【题型】填空题　【知识点】平面几何　【难度】hard
如图，已知 $\triangle ABC$，$AB = AC = 4$，$\angle B = 30^\circ$，$D$ 是边 $BC$ 的中点，线段 $AB$ 绕点 $D$ 顺时针旋转得到对应线段 $A'B'$，线段 $A'B'$ 与 $AC$、$BC$ 分别交于点 $E$、$F$.如果 $\triangle EFC$ 是直角三角形，那么 $AE$ 的长是 \underline{\quad\quad\quad}.

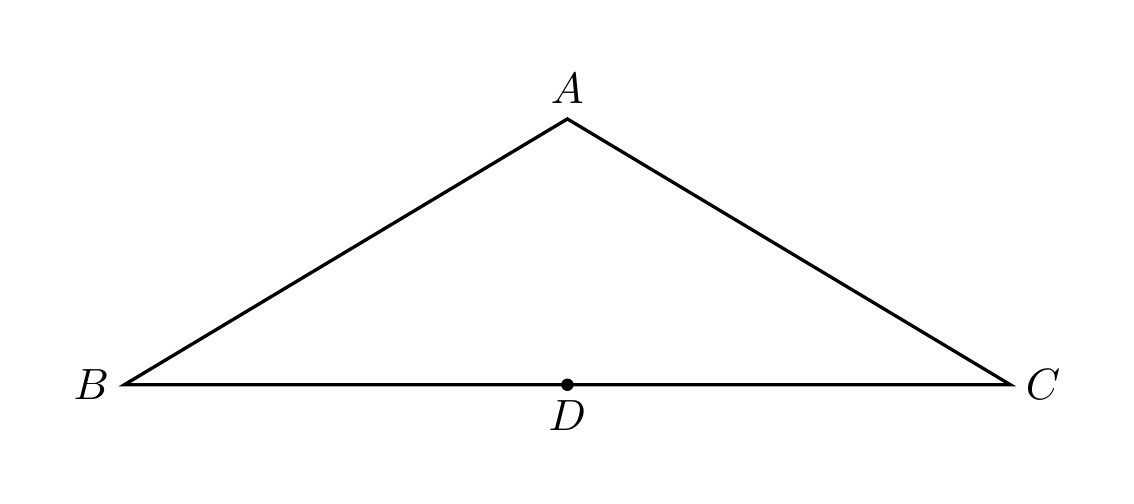
【解答】
【答案】$\sqrt{3} + 1$ 或 2

【分析】由三线合一可得 $AD \perp BC$，进而求出各边长，然后根据 $\triangle EFC$ 是直角三角形分类讨论，当 $\angle FEC = 90^\circ$ 或 $\angle EFC = 90^\circ$ 时，画出图形，利用特殊角求解即可.

【详解】解：连接 $AD$.

$\because AB = AC = 4$，$D$ 是 $BC$ 中点，

$\therefore AD \perp BC$，即 $\angle ADB = 90^\circ$，

$\because \angle B = \angle C = 30^\circ$，

$\therefore \angle BAD = 60^\circ$，$AD = \frac{1}{2}AB = \frac{1}{2} \times 4 = 2$，$BD = CD = AB \cdot \cos 30^\circ = 2\sqrt{3}$，

$\because$ 线段 $AB$ 绕点 $D$ 顺时针旋转得到对应线段 $A'B'$，

$\therefore \triangle ABD \cong \triangle A'B'D$，

$\therefore \angle BAD = \angle A' = 60^\circ$，$\angle B = \angle B' = 30^\circ$，$BD = B'D = 2\sqrt{3}$，

\textcircled{1} 当 $\angle FEC = 90^\circ$ 时，

$\because \angle C = 30^\circ$，

$\therefore \angle EFC = 60^\circ = \angle DFA'$，

$\therefore \triangle A'DF$ 是等边三角形，

$\therefore DF = A'D = 2$，

$\therefore CF = CD - DF = 2\sqrt{3} - 2$，

$\therefore CE = CF \cdot \cos 30^\circ = (2\sqrt{3} - 2) \times \frac{\sqrt{3}}{2} = 3 - \sqrt{3}$，

$\therefore AE = AC - CE = 4 - (3 - \sqrt{3}) = \sqrt{3} + 1$.

\textcircled{2} 当 $\angle EFC = 90^\circ$ 时，

此时 $\angle A'FD = 90^\circ$，$\angle A' = 60^\circ$，$\angle A'DF = 30^\circ$，

在 $Rt\triangle A'FD$ 中，$A'D = 2$，

$\therefore DF = A'D \cdot \sin 60^\circ = 2 \times \frac{\sqrt{3}}{2} = \sqrt{3}$，

$\therefore CF = CD - FD = 2\sqrt{3} - \sqrt{3} = \sqrt{3}$，

在 $Rt\triangle EFC$ 中，$\angle C = 30^\circ$，

$\therefore CE = \frac{CF}{\cos 30^\circ} = \frac{\sqrt{3}}{\frac{\sqrt{3}}{2}} = 2$，

$\therefore AE = AB - CE =  2$.

【点睛】本题主要考查等腰三角形的性质，含 $30^\circ$ 角的直角三角形的性质，旋转的性质，解直角三角形的计算，掌握等腰三角形的性质，解直角三角形的计算，数形结合分析，分类讨论思想是解题的关键.

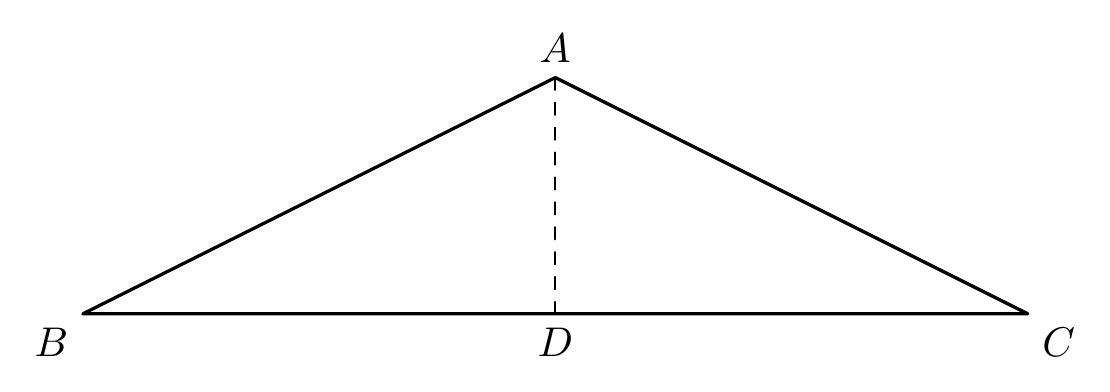
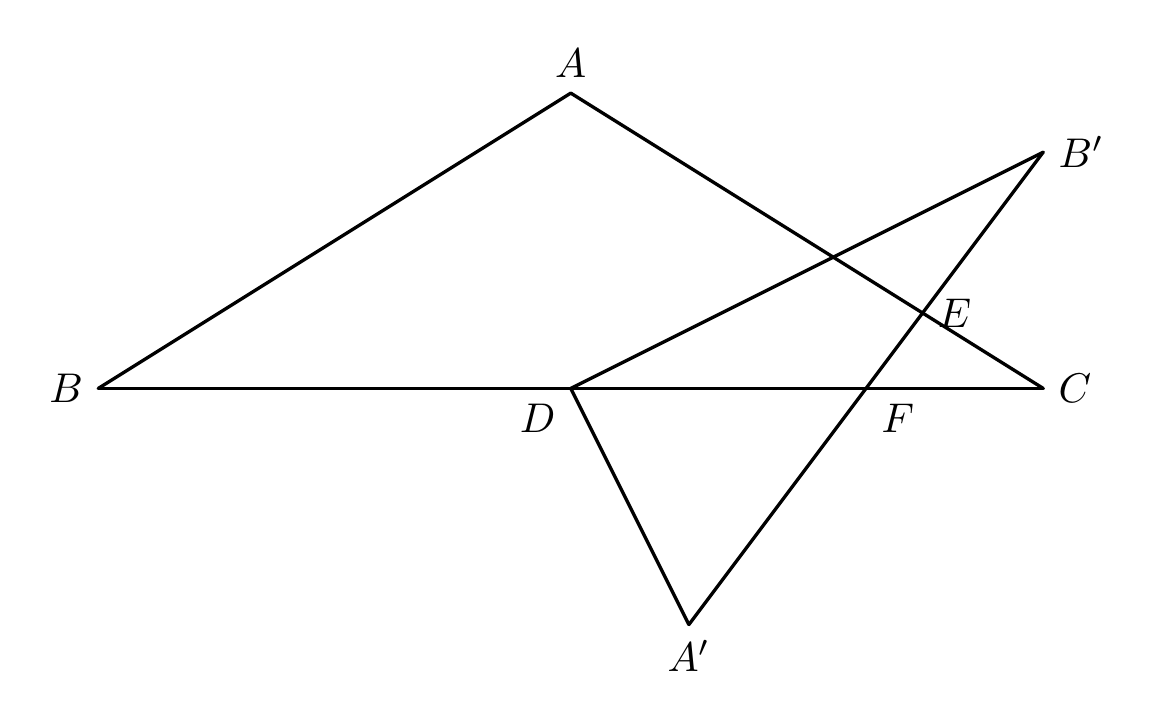
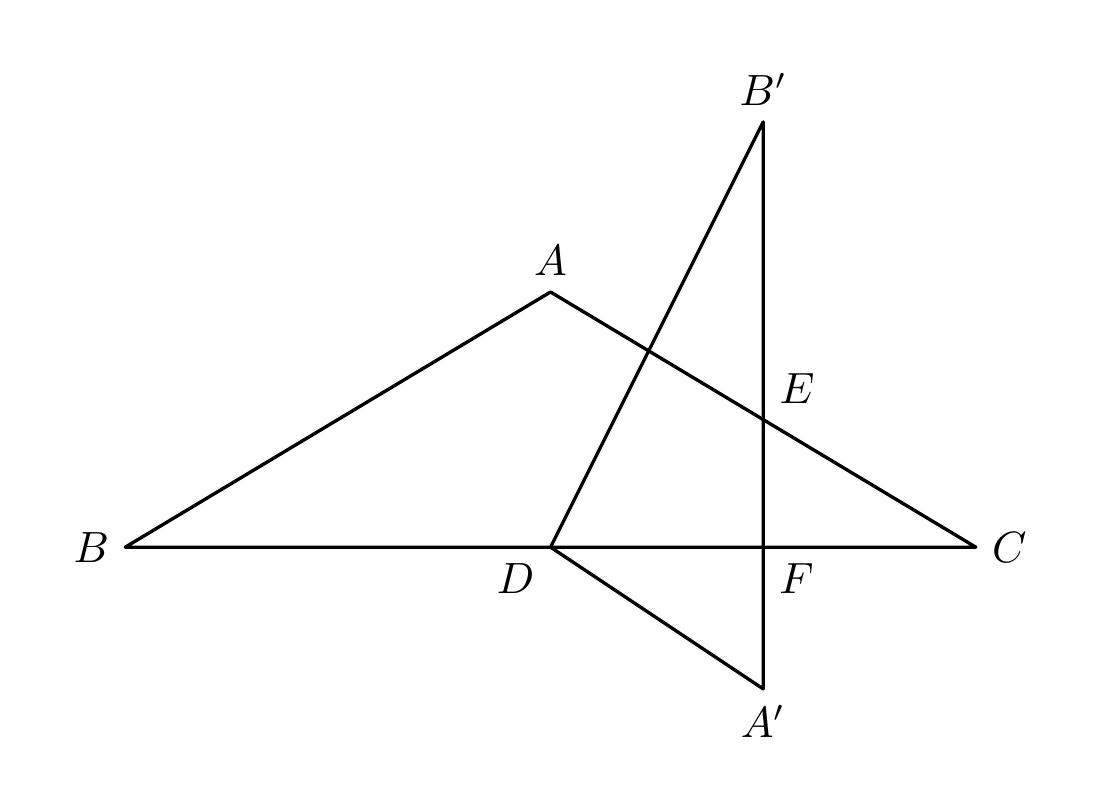